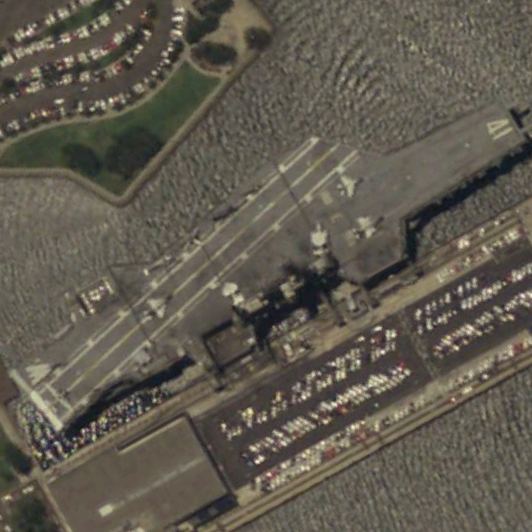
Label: Midway-class_aircraft_carrier